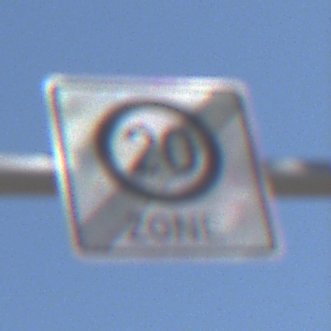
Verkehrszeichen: EndeZone20
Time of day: Midday
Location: Outdoor (RoadRail)
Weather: Clear
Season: Summer
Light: Natural